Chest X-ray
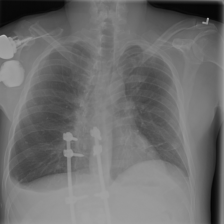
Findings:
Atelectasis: positive
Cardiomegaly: negative
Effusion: negative
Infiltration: negative
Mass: negative
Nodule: negative
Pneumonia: negative
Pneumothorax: negative
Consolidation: negative
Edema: negative
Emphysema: negative
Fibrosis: positive
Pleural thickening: negative
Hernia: negative